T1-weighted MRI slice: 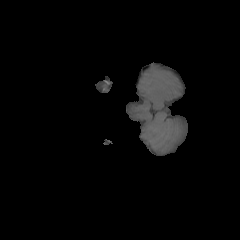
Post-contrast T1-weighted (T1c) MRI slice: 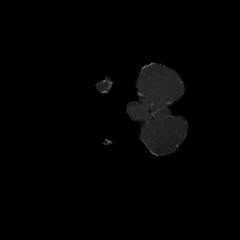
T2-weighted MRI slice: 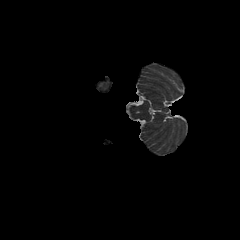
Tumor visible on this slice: no